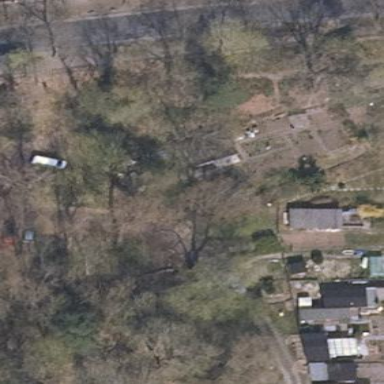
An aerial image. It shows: Plot in the allotments.